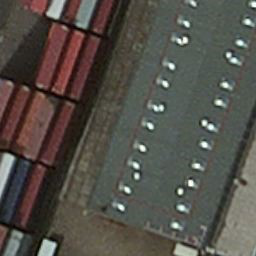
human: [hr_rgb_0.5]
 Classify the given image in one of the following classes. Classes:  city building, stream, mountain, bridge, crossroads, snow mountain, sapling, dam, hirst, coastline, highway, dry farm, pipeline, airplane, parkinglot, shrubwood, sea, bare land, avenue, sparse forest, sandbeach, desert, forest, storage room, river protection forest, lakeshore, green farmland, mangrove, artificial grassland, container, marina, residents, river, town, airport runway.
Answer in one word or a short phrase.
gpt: container